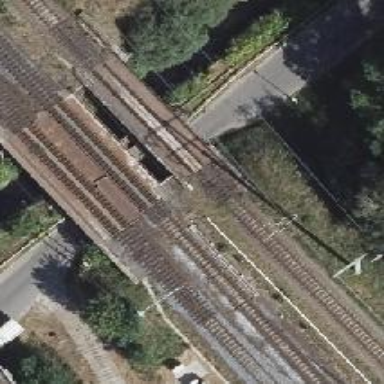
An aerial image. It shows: Railway switch with the turnout on the right side.